Field crop: maize
Growth stage: 2
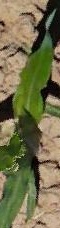
Species: maize